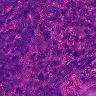
Metastatic tissue present: no